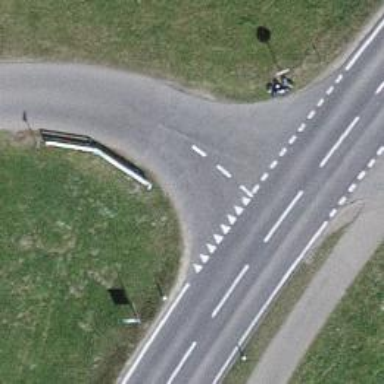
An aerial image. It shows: Road with "give way" sign.